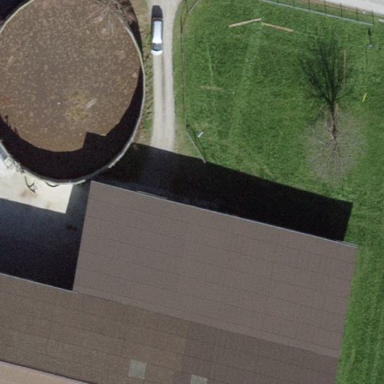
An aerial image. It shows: Storage tank that is man-made.